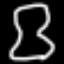
Label: hourglass